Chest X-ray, PA view. Patient: 55 years old, sex M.
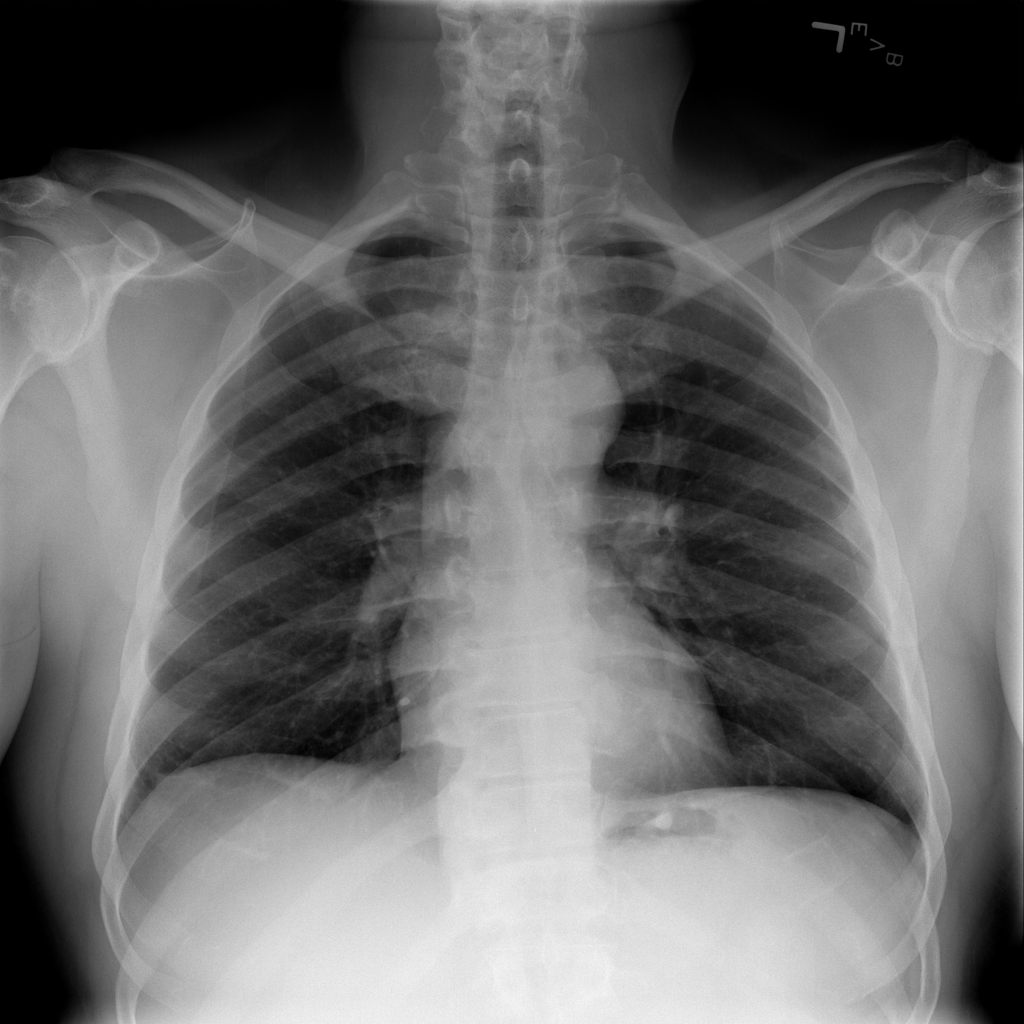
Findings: Infiltration